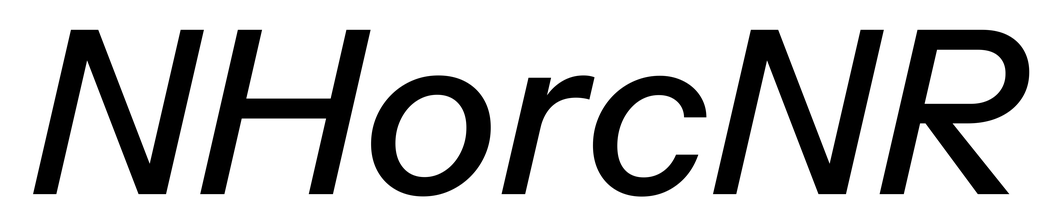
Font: InstrumentSans-Italic_Medium_Italic